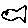
Label: fish